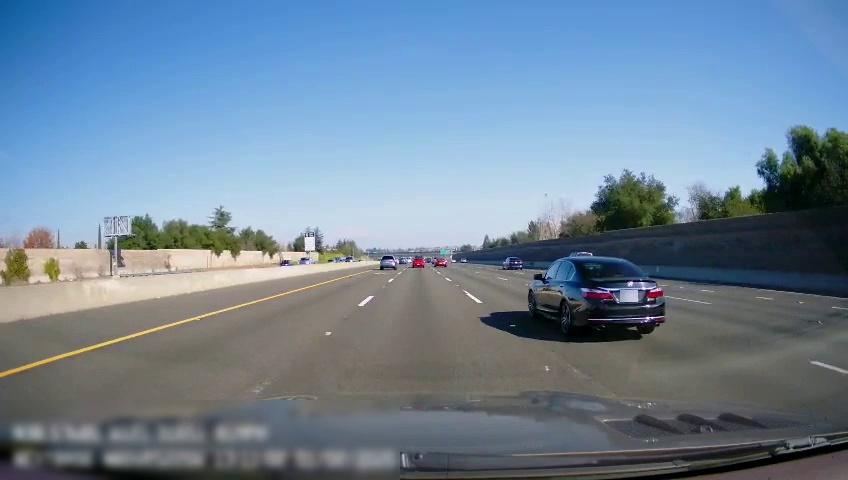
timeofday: Day
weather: Sunny
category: Drivable Space
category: Vehicles | Car
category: Vehicles | SUV
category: Vehicles | Van
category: Vehicles | Car
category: Vehicles | Car
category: Vehicles | Car
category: Vehicles | SUV
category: Vehicles | SUV
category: Vehicles | Truck
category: Vehicles | Car
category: Lanes | Alternate Lane
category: Lanes | Current Lane
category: Lanes | Current Lane
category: Lanes | Alternate Lane
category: Lanes | Alternate Lane
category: Lanes | Alternate Lane
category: Lanes | Alternate Lane
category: Traffic | Signs